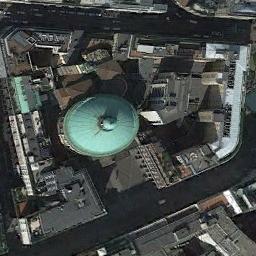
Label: church